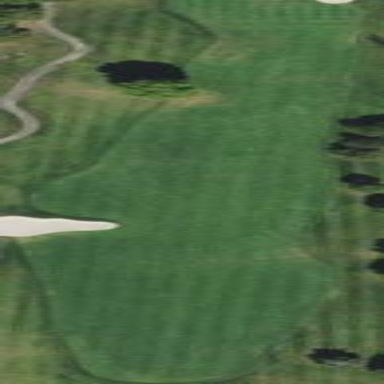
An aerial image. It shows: Well-maintained golf fairway within grassy area designated for the sport of golf.